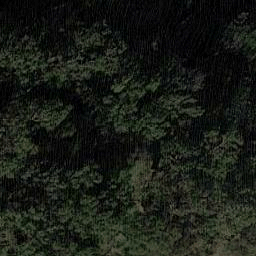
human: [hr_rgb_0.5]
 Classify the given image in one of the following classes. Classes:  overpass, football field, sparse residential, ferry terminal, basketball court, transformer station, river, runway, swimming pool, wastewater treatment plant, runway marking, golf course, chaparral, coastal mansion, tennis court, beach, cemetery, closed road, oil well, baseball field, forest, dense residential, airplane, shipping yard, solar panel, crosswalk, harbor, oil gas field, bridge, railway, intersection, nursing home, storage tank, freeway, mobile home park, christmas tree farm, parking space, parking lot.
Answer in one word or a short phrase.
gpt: forest